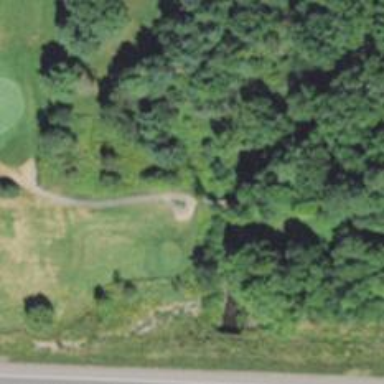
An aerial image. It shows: Path used for both walking and golf.